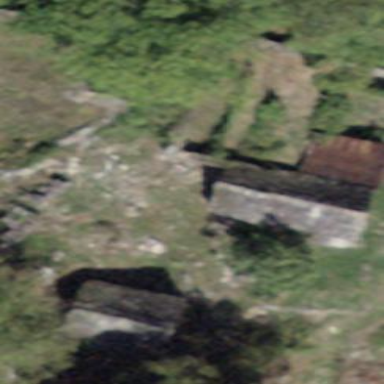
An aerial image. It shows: Detached building.